Question: I am trying to get the 'username / display name', but I have no idea what are the supported values. I got the 'email' and 'realname', but I don't know what returns the 'username / display name'.

Is there a documentation or something about this?
My current code:
'''
public class StackExchangeOpenID : OpenIdClient
{
public StackExchangeOpenID()
: base("stackexchange", "https://openid.stackexchange.com")
{
}
protected override Dictionary<string, string> GetExtraData(IAuthenticationResponse response)
{
FetchResponse fetchResponse = response.GetExtension<FetchResponse>();
if (fetchResponse != null)
{
var extraData = new Dictionary<string, string>();
extraData.Add("email", fetchResponse.GetAttributeValue(WellKnownAttributes.Contact.Email));
extraData.Add("name", fetchResponse.GetAttributeValue(WellKnownAttributes.Name.FullName));
// returned value: null
//extraData.Add("username", fetchResponse.GetAttributeValue(WellKnownAttributes.Name.Alias));
return extraData;
}
return null;
}
protected override void OnBeforeSendingAuthenticationRequest(IAuthenticationRequest request)
{
var fetchRequest = new FetchRequest();
fetchRequest.Attributes.AddRequired(WellKnownAttributes.Contact.Email);
fetchRequest.Attributes.AddRequired(WellKnownAttributes.Name.FullName);
// returned value: null
//fetchRequest.Attributes.AddRequired(WellKnownAttributes.Name.Alias);
request.AddExtension(fetchRequest);
}
}
'''
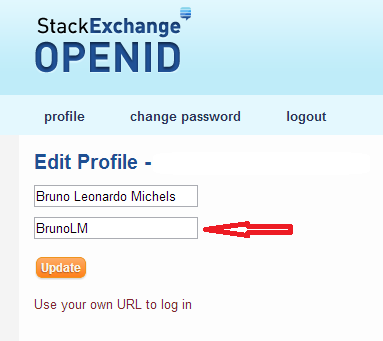
Answer: What's your arrow is pointing to their isn't a display name (StackID has no notion of display names, your login is your email address) but an optional "Vanity Id".
For example:

Gives me the vanity OpenID of <URL> . This is just an easier to remember alias for relying parties that require manual entry of OpenID urls.
Email and Real Name/Full Name are the only attributes StackID supports querying for, and will return both via either SREG or AX extensions (<URL>.